【题型】解答题　【知识点】平面几何　【难度】medium
\pagestyle{empty}
\noindent
已知：\(AB\) 为 \(\odot O\) 的直径，\(AB = 5\)，点 \(C\) 在 \(\odot O\) 上.联结 \(OC\)、\(BC\)，过点 \(O\) 作 \(OD \parallel BC\)，交 \(\odot O\) 于点 \(D\).

(1) 如图，联结 \(DB\)，当 \(\angle ABC = 60^\circ\) 时，求证：四边形 \(OCBD\) 是菱形；

(2) 作 \(DE \perp OB\)，垂足为 \(E\).

$\text{\textcircled{1}}$ 如图，联结 \(AC\)、\(DC\)，\(DC\) 交半径 \(OB\) 于点 \(F\)，当 \(\angle OCD = \frac{1}{2}\angle CAB\) 时，求线段 \(EF\) 的长；

$\text{\textcircled{2}}$ 如图，联结 \(AC\)、\(AD\)、\(DB\)，设 \(\triangle ODE\) 的面积为 \(S_1\)，四边形 \(ACBD\) 的面积为 \(S_2\)，如果 \(S_2 = 7S_1\)，求线段 \(AC\) 的长.

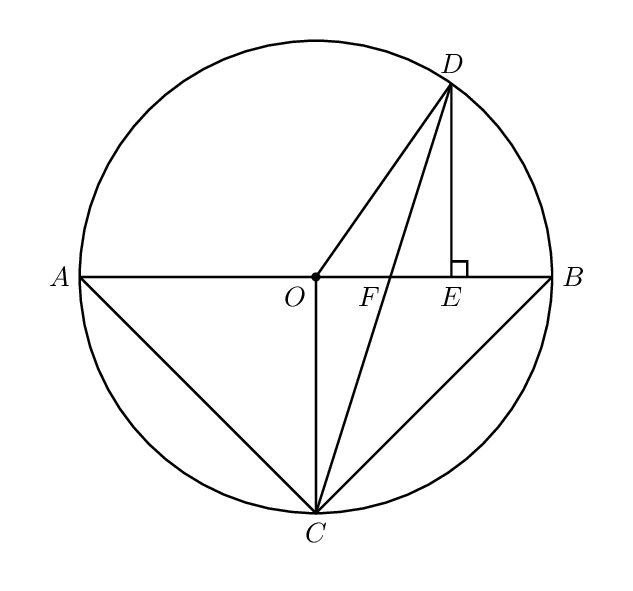
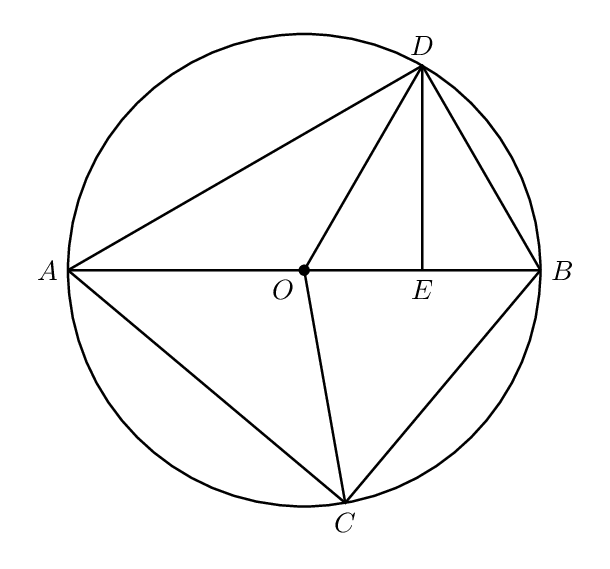
【解答】
\pagestyle{empty}
\noindent
【详解】（1）证明：\(\because OB = OC\)，\(\angle ABC = 60^\circ\)，

\(\therefore \triangle BOC\) 是等边三角形，

\(\therefore OC = BC = OB\).

\(\because OD \parallel BC\)，

\(\therefore \angle DOB = \angle ABC = 60^\circ\).

同理，\(\triangle BOD\) 是等边三角形，\(OD = DB\).

又 \(\because OD = OC\)，

\(\therefore OC = BC = OD = DB\)，

\(\therefore\) 四边形 \(OCBD\) 是菱形.

（2）解：$\text{\textcircled{1}}$ \(\because OD = OC\)，

\(\therefore \angle ODC = \angle OCD\).

\(\because OD \parallel BC\),

\(\therefore \angle ODC = \angle DCB\),

\(\therefore \angle OCD = \angle DCB\),

\(\therefore \angle OCB = 2\angle OCD\).

\(\because OC = OB\),

\(\therefore \angle OBC = \angle OCB = 2\angle OCD\).

\(\because \angle CAB = 2\angle OCD\),

\(\therefore \angle CAB = \angle CBA\),

\(\therefore CA = CB\).

又 \(\because OA = OB\),

\(\therefore \angle BOC = 90^\circ\).

\(\because DE \perp OB\),

\(\therefore \angle OED = 90^\circ\),

\(\therefore \angle OED = \angle BOC\),

\(\therefore OC \parallel DE\).

\(\therefore \frac{EF}{OF} = \frac{DE}{OC}\).

\(\because OB = OC\), \(\angle BOC = 90^\circ\),

\(\therefore \angle OBC = 45^\circ\),

\(\therefore \angle DOE = \angle OBC = 45^\circ\).

\(\therefore DE = \frac{\sqrt{2}}{2}OD = \frac{5\sqrt{2}}{4}\),

\(\therefore \frac{EF}{OF} = \frac{DE}{OC} = \frac{\sqrt{2}}{2}\),

\(\therefore EF = \frac{10 - 5\sqrt{2}}{4}\).

$\text{\textcircled{2}}$过点 \(O\) 作 \(OH \perp BC\) 于点 \(H\)，得 \(BH = CH\)，

\(\because OD \parallel BC\),

\(\therefore \angle DOE = \angle OBH\),

\(\because \angle DEO = \angle OHB = 90^\circ\), \(OB = OD\),

\(\therefore \triangle ODE \cong \triangle BOH\).

\(\therefore S_{\triangle ODE} = S_{\triangle OBH} = \frac{1}{2}S_{\triangle BOC} = \frac{1}{4}S_{\triangle ABC}\),

\(\therefore S_{\triangle ABC} = 4S_1\).

\(\because S_{\text{四边形}ACBD} = S_{\triangle ABC} + S_{\triangle ABD} = 7S_1\), \(S_{\triangle BOD} = S_{\triangle AOD} = \frac{1}{2}S_{\triangle ABD}\),

\(\therefore S_{\triangle BOD} = \frac{3}{2}S_1\).

\(\therefore \frac{S_{\triangle BOD}}{S_{\triangle DOE}} = \frac{OB}{OE} = \frac{3}{2}\), \(OE = \frac{5}{3}\),

\(\therefore DE = \sqrt{OD^2 - OE^2} = \sqrt{\left(\frac{5}{2}\right)^2 - \left(\frac{5}{3}\right)^2} = \frac{5}{6}\sqrt{5}\).

\(\because \triangle ODE \cong \triangle BOH\),

\(\therefore OH = DE = \frac{5}{6}\sqrt{5}\).

\(\because\) 在 \(\triangle ABC\) 中，\(OB = OA\)，\(BH = CH\),

\(\therefore AC = 2OH = \frac{5}{3}\sqrt{5}\).
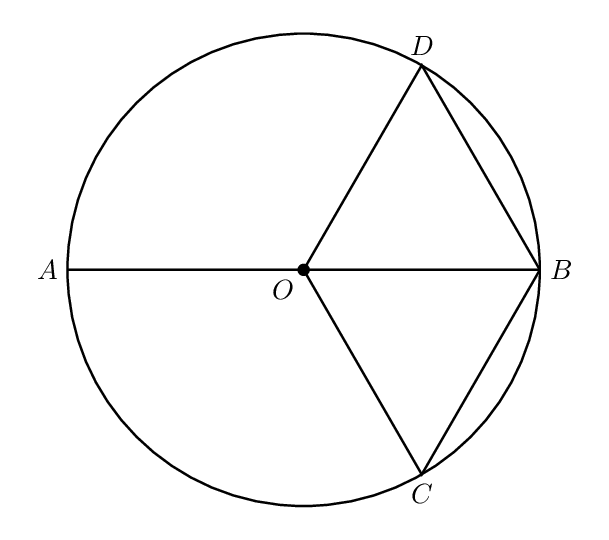